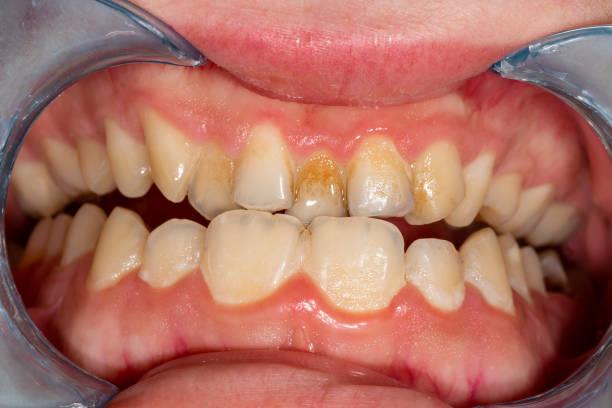
Condition: Calculus